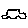
Label: car